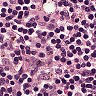
Metastatic tissue present: no